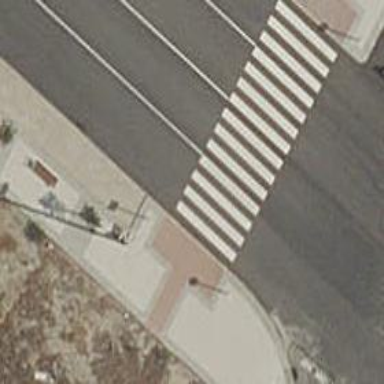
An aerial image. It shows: Uncontrolled zebra crossing on the road.